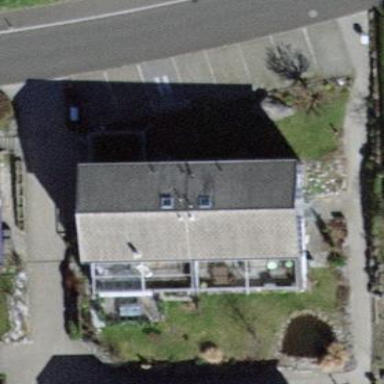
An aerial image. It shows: Semi-detached house.